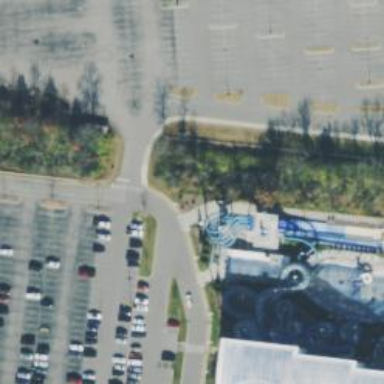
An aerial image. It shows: Water slide attraction.